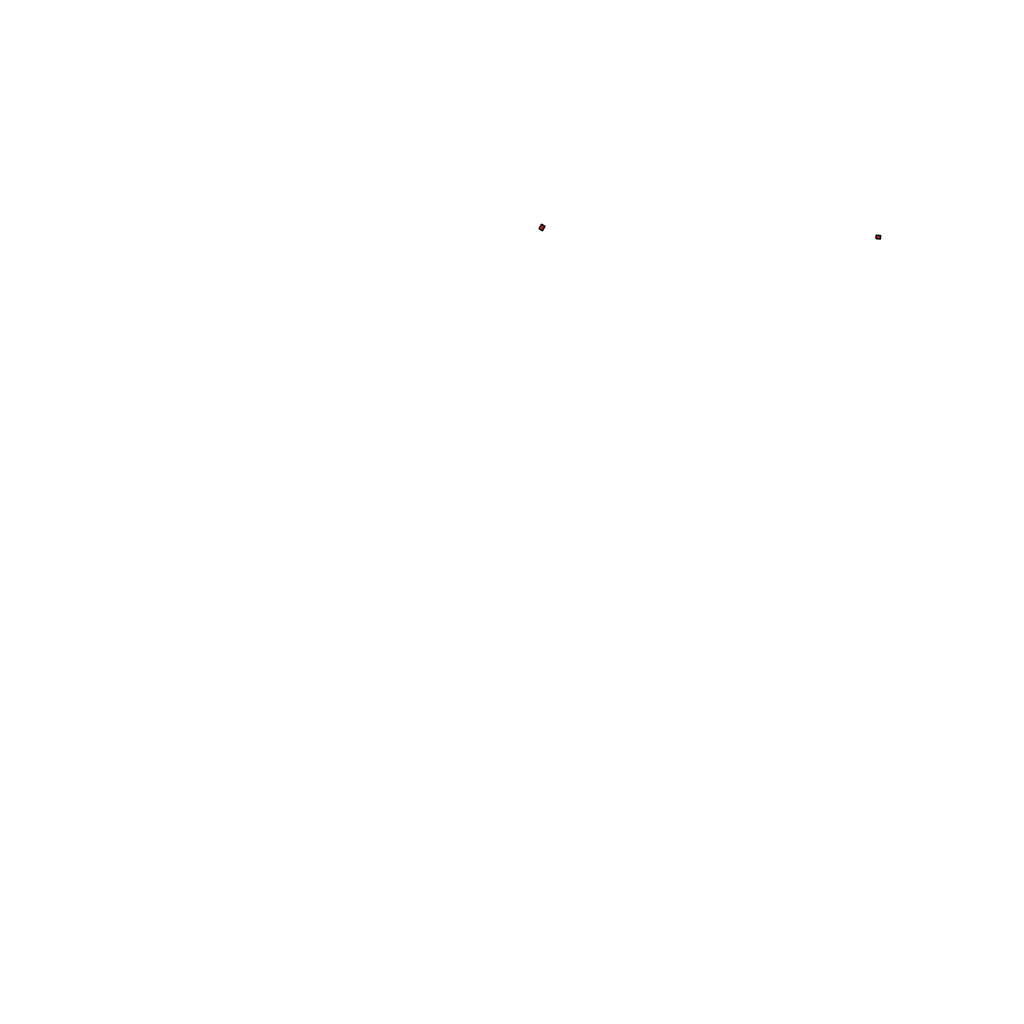
Tags: overhead vector_map, recreation, individual_rise, density_1, Facility, 1.0 km²